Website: bh-photo
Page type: billing-address
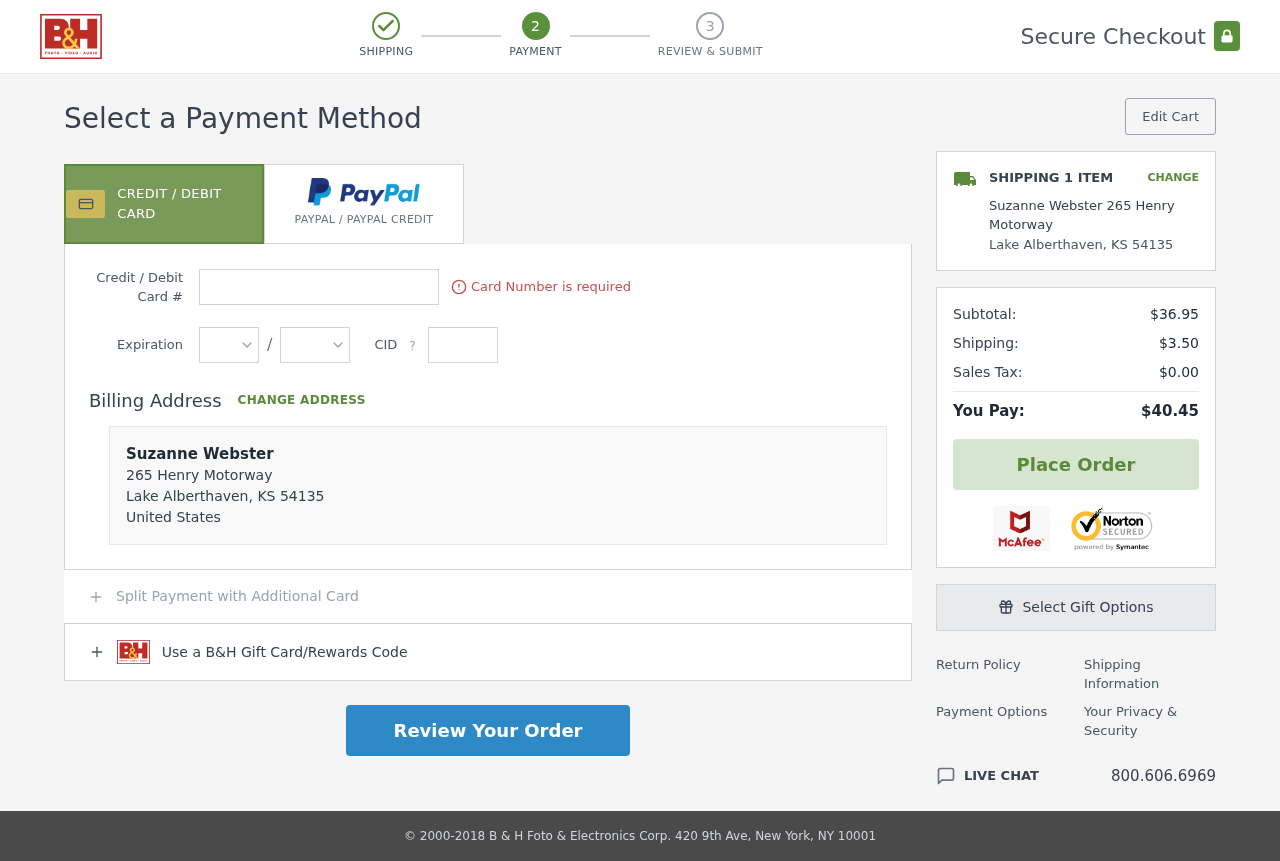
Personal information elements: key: PII_CARD_CVV
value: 2690
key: PII_CARD_EXPIRY_MONTH
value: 09
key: PII_CARD_EXPIRY_YEAR
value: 28
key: PII_CARD_NUMBER
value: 3746 5923 9659 783
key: PII_CITY
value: Lake Alberthaven
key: PII_COUNTRY
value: United States
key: PII_FULLNAME
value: Suzanne Webster
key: PII_FULLNAME2
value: Suzanne Webster
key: PII_POSTCODE
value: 54135
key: PII_STATE_ABBR
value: KS
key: PII_STREET
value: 265 Henry Motorway
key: PII_POSTCODE_FULL
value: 54135
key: PII_POSTCODE_NUMERIC
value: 54135
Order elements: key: ORDER_NUM_ITEMS
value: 1
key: ORDER_SUBTOTAL
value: $36.95
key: ORDER_SHIPPING_COST
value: $3.50
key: ORDER_TAX
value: $0.00
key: ORDER_TOTAL
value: $40.45